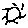
Label: sun